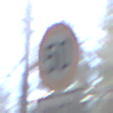
Verkehrszeichen: Geschwindigkeit50
Zusatzzeichen unten: LaengeEinerStrecke3
Umgebung: Outdoor, Nature
Tageszeit: MorningAfternoon
Wetter: Clear
Licht: Natural
Jahreszeit: Winter
Kontrast: HighContrast